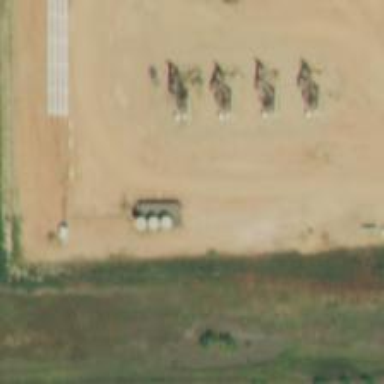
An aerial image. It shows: Storage tank with man-made structure.